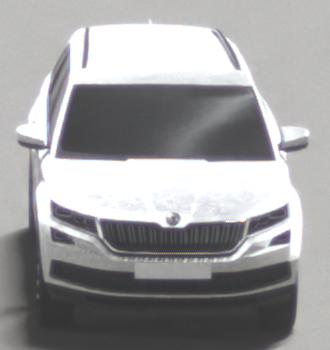
Make: Skoda
Model: Kodiaq 1.4 TSI
Detailed model: Kodiaq
Model produced from: 2017/03
Model produced until: 2018/05
Doors: 5
Color: white
Road condition: dry road
Daytime: not specified
Contrast: high contrast